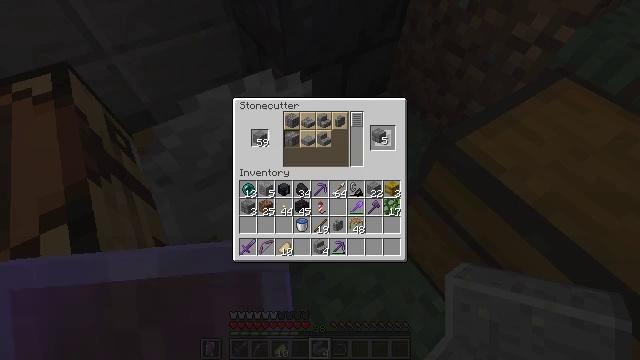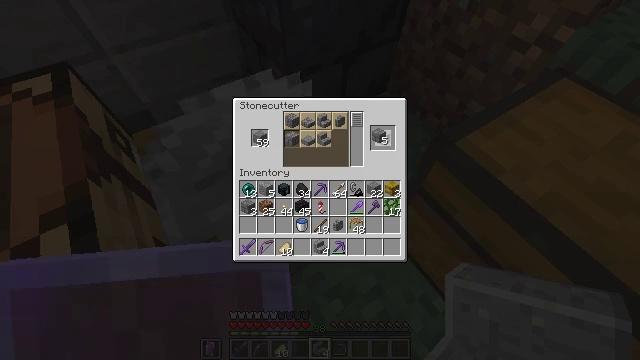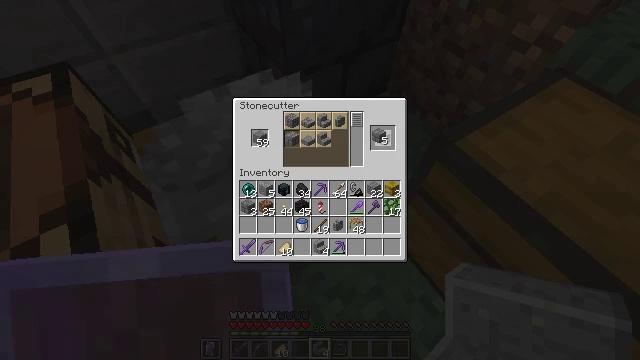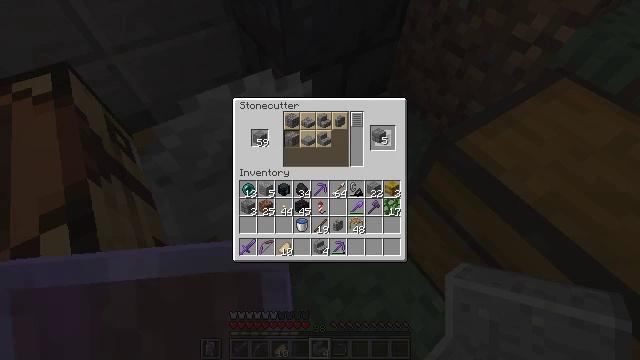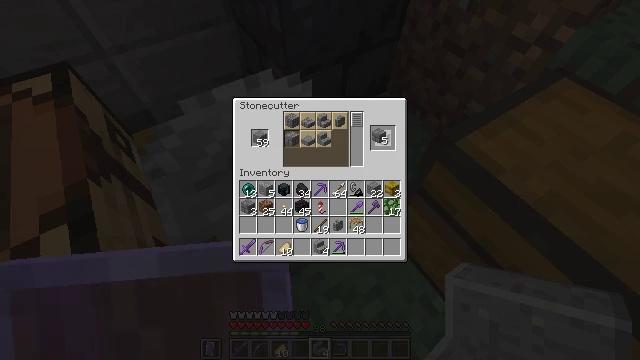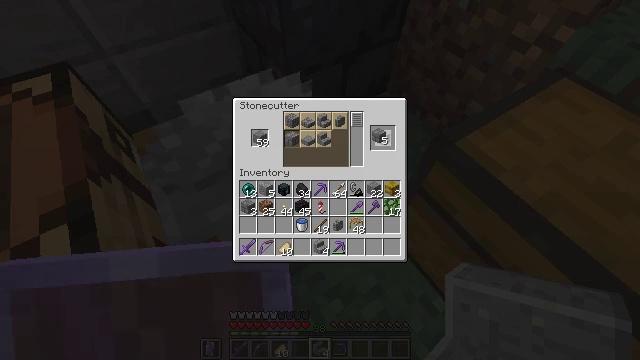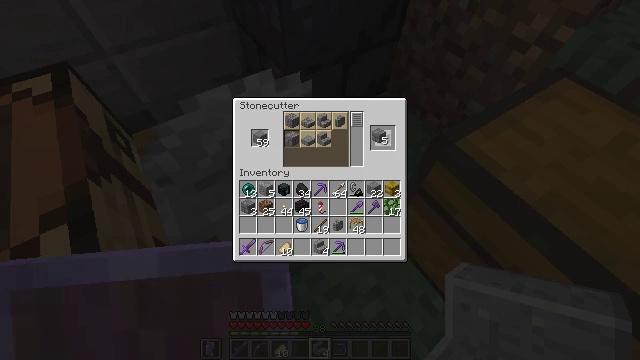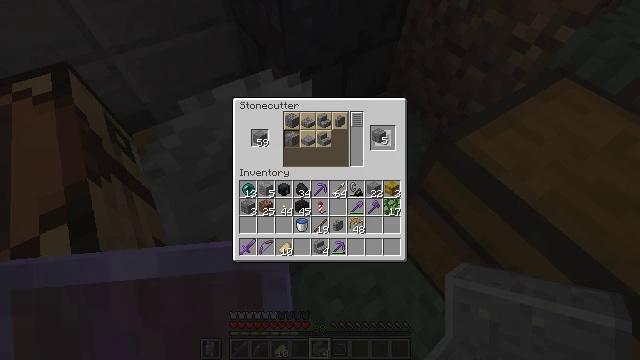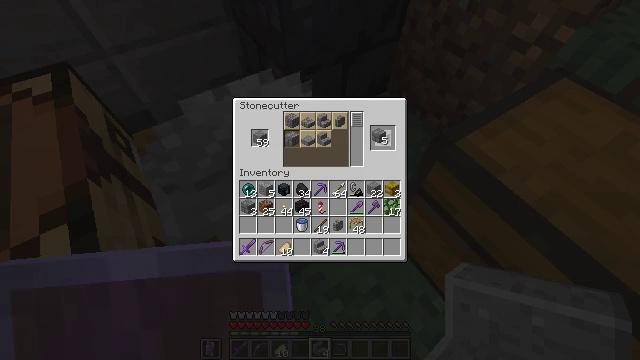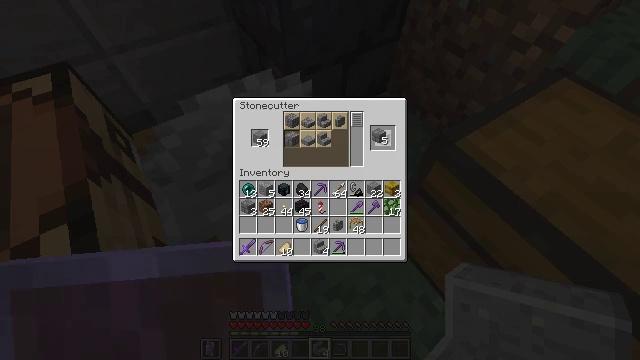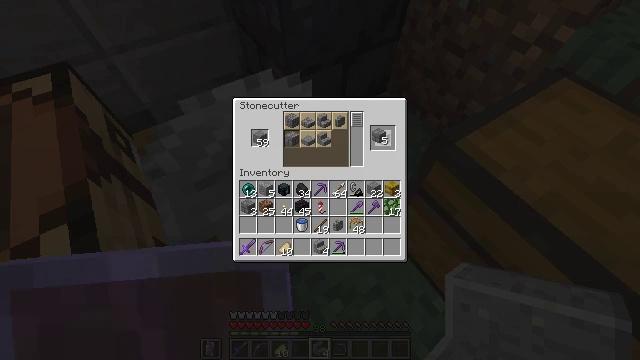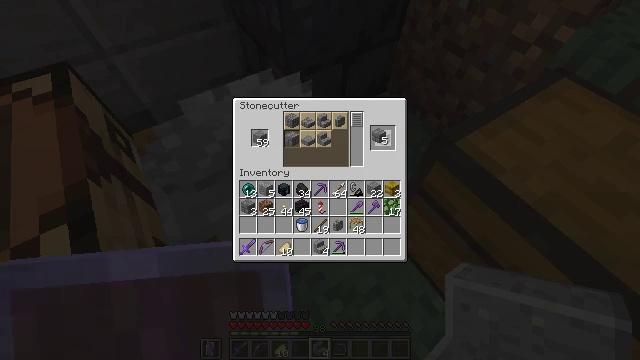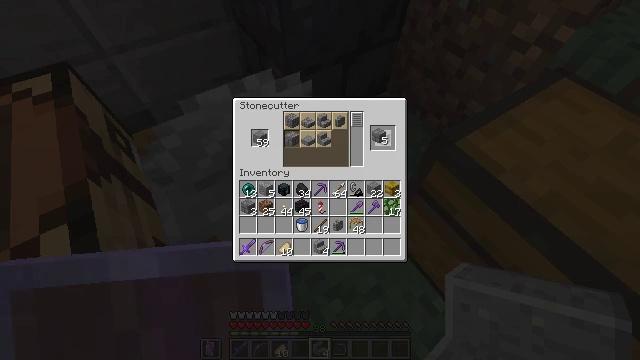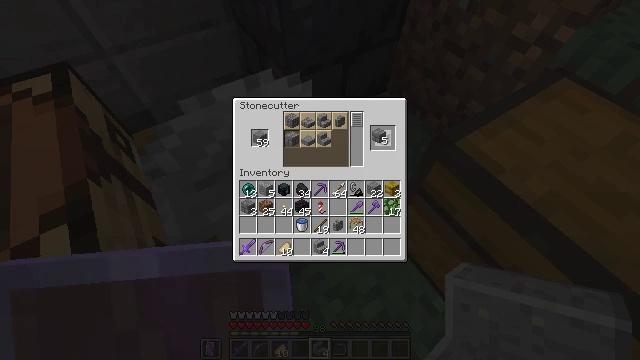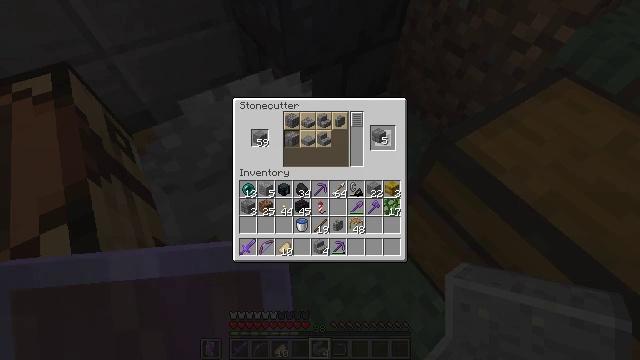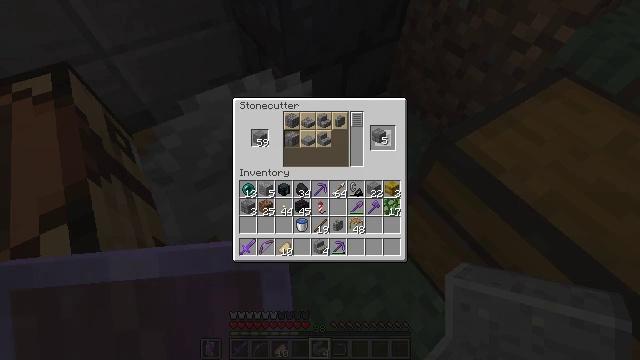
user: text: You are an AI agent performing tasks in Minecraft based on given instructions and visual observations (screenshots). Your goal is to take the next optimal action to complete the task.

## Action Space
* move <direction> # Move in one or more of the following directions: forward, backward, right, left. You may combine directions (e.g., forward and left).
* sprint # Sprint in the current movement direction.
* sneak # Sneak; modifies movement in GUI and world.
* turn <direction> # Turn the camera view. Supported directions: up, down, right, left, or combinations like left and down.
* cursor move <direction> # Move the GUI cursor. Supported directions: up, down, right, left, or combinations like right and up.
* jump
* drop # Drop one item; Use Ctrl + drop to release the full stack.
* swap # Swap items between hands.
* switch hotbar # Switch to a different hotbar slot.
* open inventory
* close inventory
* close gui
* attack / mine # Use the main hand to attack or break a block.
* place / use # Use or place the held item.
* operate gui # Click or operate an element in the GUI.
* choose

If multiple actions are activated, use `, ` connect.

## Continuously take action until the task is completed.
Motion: motion action
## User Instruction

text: craft item mossy stone bricks
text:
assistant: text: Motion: no_op
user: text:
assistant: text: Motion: no_op
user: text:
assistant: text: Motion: no_op
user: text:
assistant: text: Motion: no_op
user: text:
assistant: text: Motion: no_op
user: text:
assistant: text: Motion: no_op
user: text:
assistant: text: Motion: no_op
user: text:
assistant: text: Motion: no_op
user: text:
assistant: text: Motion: no_op
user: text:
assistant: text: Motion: no_op
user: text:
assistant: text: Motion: no_op
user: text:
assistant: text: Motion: no_op
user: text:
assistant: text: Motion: no_op
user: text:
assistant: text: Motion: no_op
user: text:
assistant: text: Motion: no_op
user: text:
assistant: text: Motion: no_op
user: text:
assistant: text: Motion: no_op
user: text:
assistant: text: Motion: no_op
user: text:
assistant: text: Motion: no_op
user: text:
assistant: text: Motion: no_op
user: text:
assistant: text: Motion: no_op
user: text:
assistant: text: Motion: no_op
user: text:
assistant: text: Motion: turn right and down
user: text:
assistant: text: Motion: turn down
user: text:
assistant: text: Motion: turn down
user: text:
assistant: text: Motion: turn down
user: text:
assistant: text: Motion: no_op
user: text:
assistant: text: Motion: no_op
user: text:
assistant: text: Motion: no_op
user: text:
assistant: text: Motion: no_op